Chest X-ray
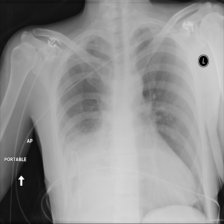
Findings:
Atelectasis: negative
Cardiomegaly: negative
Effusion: negative
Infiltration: negative
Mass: negative
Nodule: negative
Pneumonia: negative
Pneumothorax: negative
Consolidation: negative
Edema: negative
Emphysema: negative
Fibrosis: negative
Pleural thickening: negative
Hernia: negative